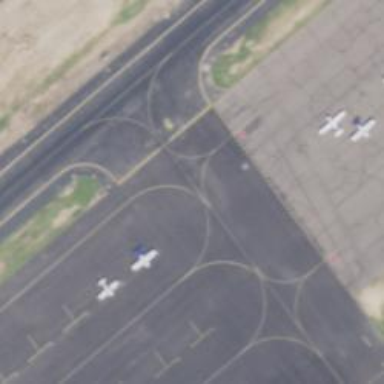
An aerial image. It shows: View of taxiway at the airport.